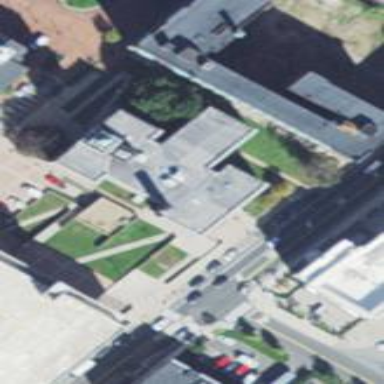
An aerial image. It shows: Historic building.